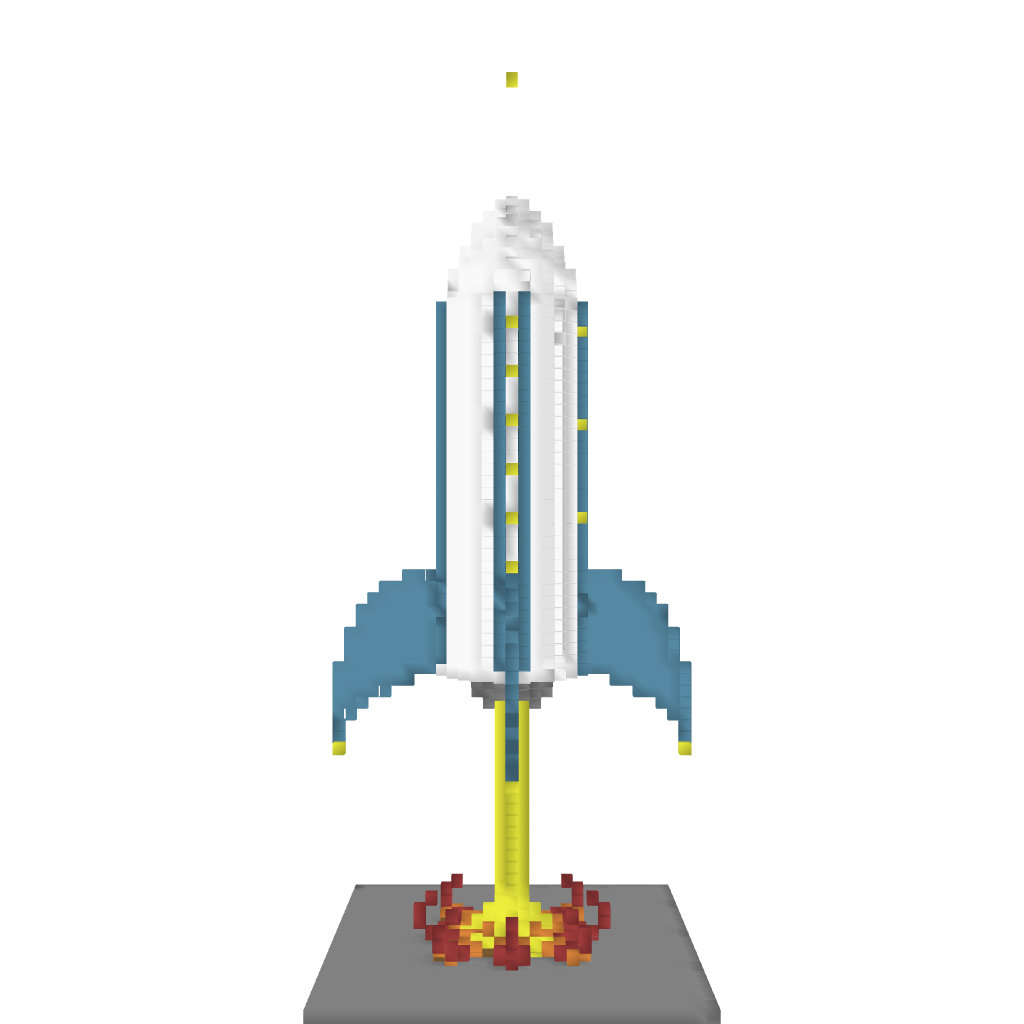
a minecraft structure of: Rocket Blasting Off high quality